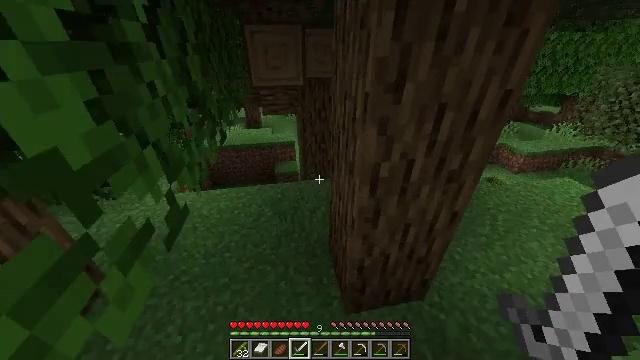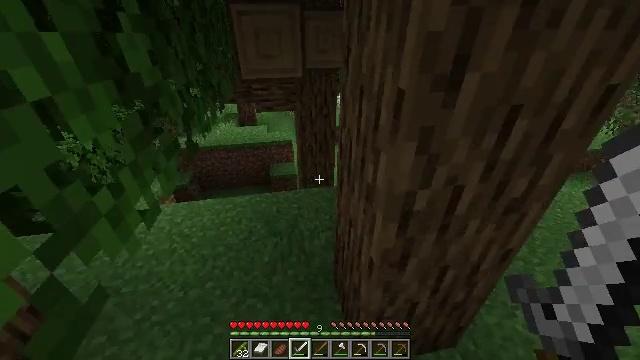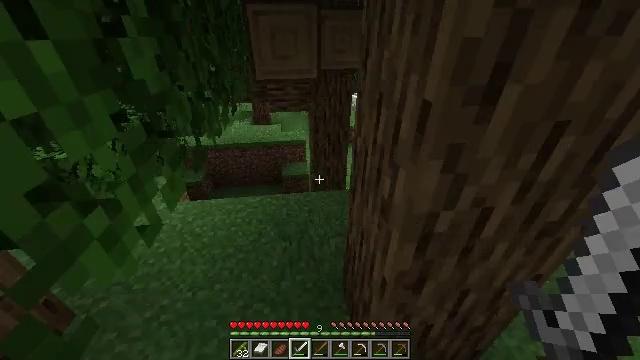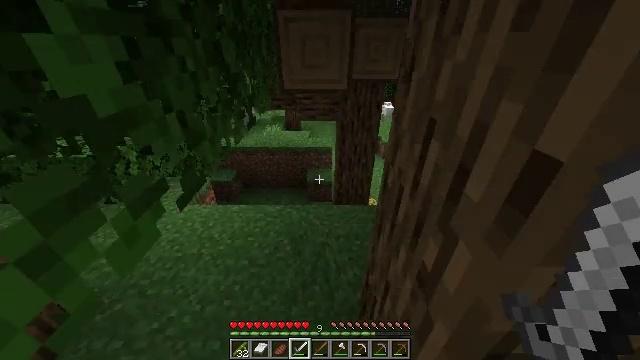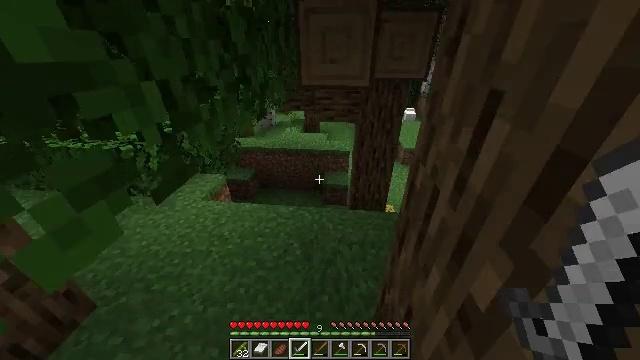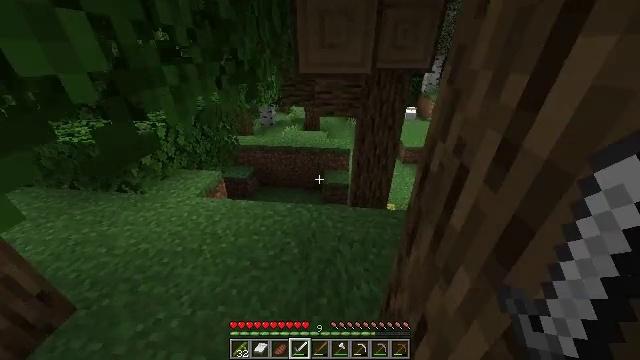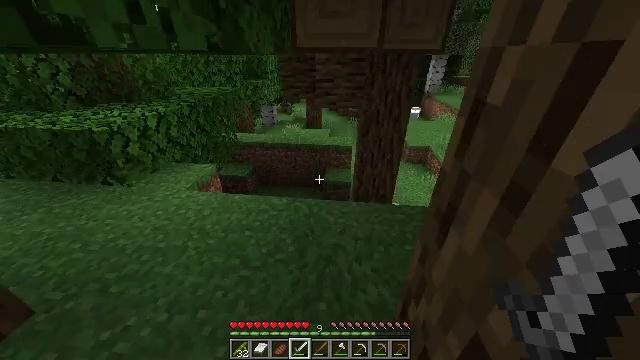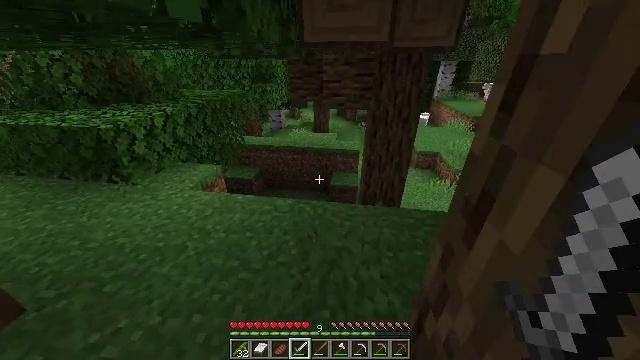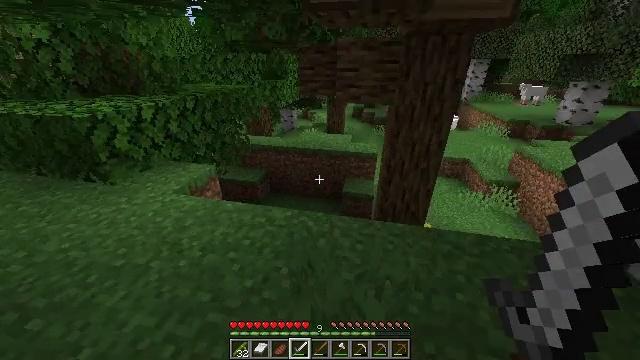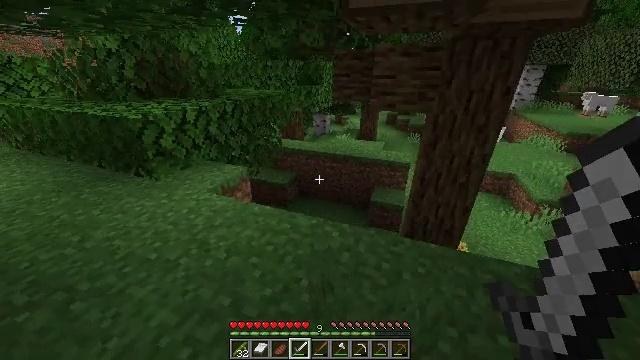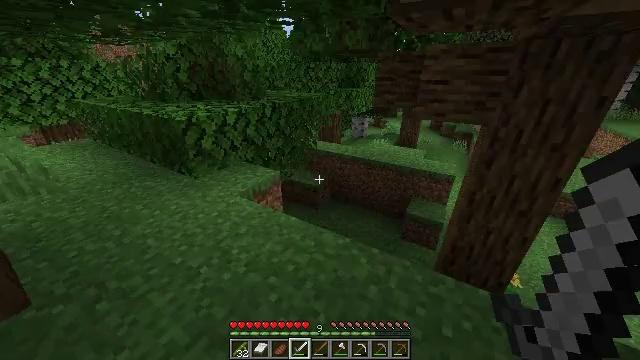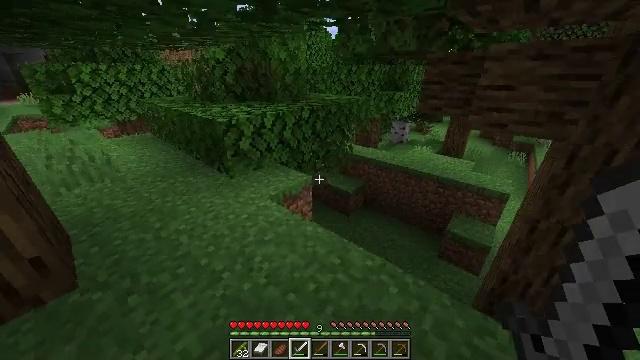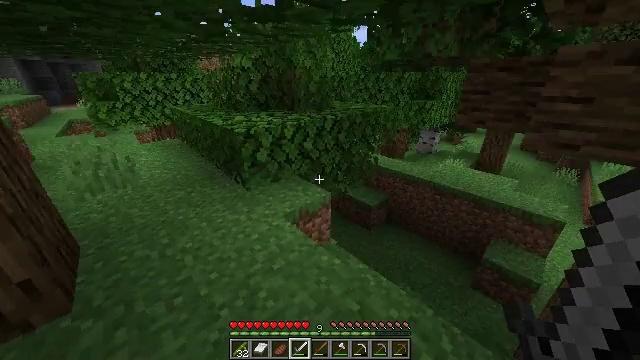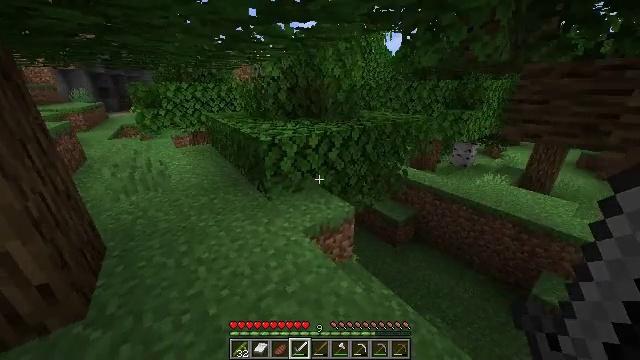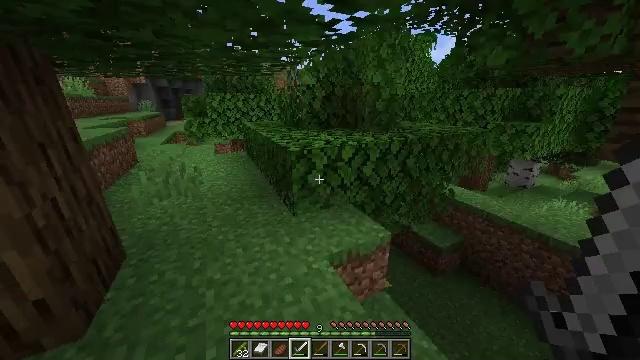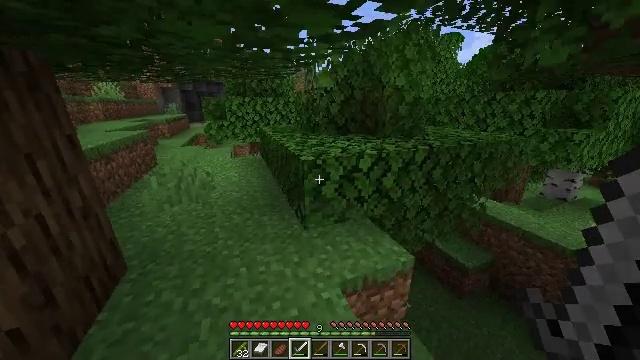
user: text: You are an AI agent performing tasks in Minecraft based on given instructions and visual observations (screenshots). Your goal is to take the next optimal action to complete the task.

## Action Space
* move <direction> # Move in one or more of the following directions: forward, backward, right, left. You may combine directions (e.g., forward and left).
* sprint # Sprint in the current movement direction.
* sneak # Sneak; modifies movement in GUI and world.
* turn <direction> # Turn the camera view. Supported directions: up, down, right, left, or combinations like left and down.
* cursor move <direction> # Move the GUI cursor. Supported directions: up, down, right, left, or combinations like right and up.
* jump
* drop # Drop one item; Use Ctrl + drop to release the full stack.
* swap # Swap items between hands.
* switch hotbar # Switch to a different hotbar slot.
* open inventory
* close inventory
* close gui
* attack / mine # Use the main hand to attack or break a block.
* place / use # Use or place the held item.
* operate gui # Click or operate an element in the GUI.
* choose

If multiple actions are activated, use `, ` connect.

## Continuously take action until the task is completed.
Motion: motion action
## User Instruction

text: Mine the sweet berry bush.
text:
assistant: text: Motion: move forward
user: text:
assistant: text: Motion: move forward, turn left
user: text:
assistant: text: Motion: move forward, turn left
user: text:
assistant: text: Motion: move forward, turn left
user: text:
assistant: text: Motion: move forward
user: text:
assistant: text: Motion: move forward
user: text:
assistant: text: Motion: move forward, sprint, turn left and up
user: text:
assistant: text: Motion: move forward, sprint, turn left and up
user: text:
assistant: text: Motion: move forward, sprint, turn left and up
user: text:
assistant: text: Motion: move forward, sprint, turn left
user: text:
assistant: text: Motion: move forward, turn left
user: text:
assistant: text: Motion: move forward, turn left and up
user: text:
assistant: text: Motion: move forward, sprint, turn left and up
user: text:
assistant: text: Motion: move forward, sprint, turn left and up
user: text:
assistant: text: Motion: move forward, sprint, turn left
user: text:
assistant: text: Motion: move forward, sprint, turn left
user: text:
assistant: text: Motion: move forward, turn left
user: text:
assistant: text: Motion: move forward, turn left
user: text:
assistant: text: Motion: move forward, turn left
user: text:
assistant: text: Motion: move forward, sprint, turn left
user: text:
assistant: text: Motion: move forward, sprint, turn left and up
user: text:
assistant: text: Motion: move forward, sprint, turn left and up
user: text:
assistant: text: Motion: move forward
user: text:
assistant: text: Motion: move forward, turn up
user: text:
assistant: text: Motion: move forward
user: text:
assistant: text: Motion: move forward
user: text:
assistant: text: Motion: move forward, sprint
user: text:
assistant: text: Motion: move forward, sprint
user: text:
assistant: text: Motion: move forward, sprint, turn left
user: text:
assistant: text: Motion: move forward, sprint, turn left